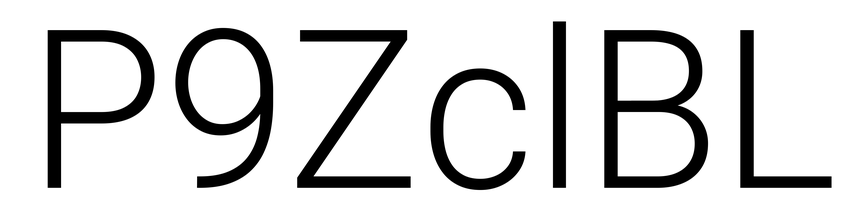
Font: Roboto_Light